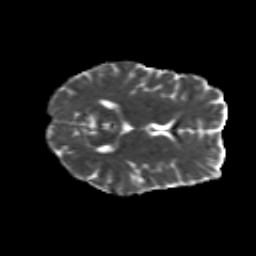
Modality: MD
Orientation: axial
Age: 25
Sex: female
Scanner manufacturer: siemens
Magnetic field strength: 3 T
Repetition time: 8.8 s
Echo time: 0.085 s